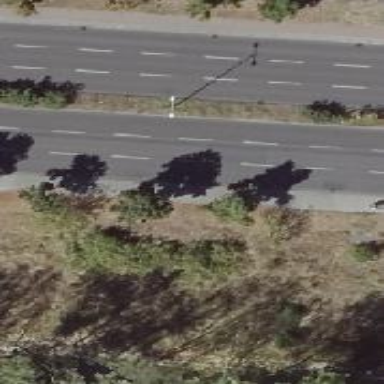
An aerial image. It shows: Avenue lined with broadleaved deciduous trees.